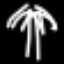
Label: palm tree